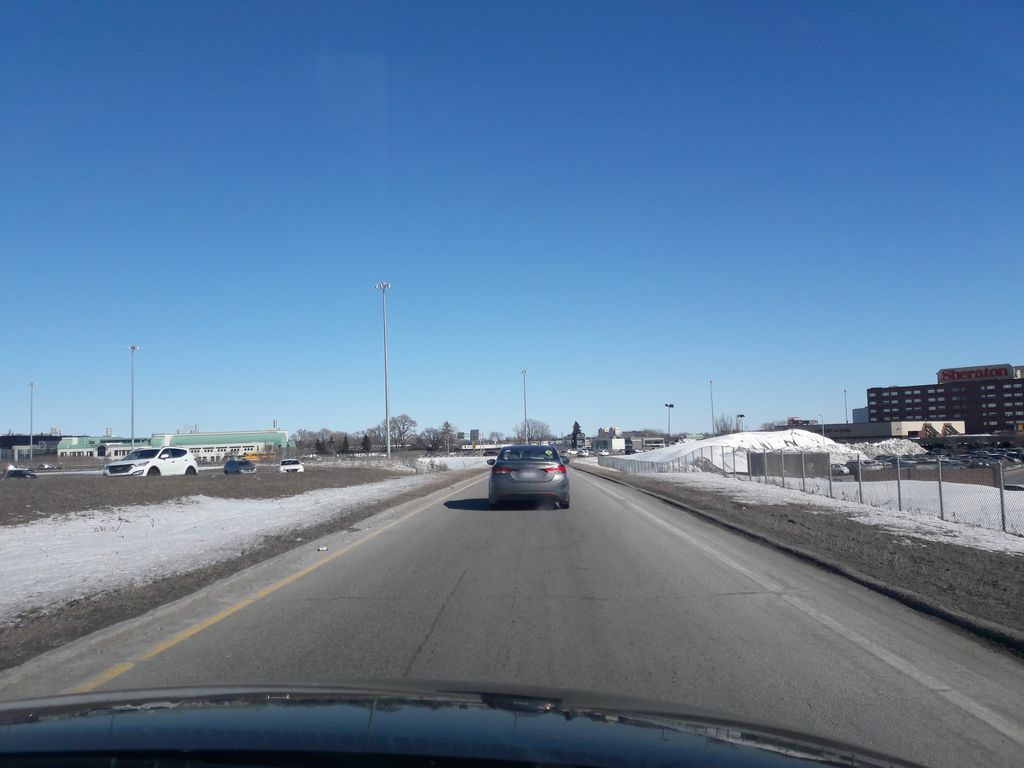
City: montreal